Field crop: maize
Growth stage: 2
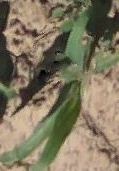
Species: maize